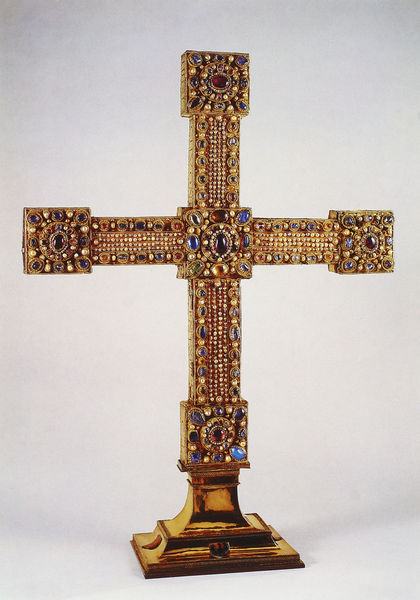
Titel: Reichskreuz des Heiligen Römischen Reiches
Institution: Wien, Schatzkammer
Schlagwörter: blau, fuß, weiss, ornament, sockel, kirche, gold, diamanten, edelsteine, perlen, verzierung, kreuz, altar, edelstein, reliquie, christentum, wertvoll, saphir, lateinisches kreuz, katholizismus, altarschmuck, goldschmiedearbeit, altart, diamant, katholik, jaspis, keuz, tragekreuz, ckirche